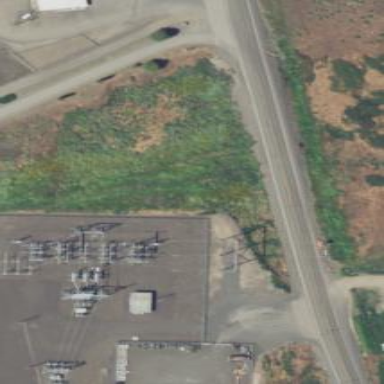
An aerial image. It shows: Power substation.